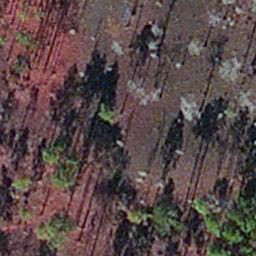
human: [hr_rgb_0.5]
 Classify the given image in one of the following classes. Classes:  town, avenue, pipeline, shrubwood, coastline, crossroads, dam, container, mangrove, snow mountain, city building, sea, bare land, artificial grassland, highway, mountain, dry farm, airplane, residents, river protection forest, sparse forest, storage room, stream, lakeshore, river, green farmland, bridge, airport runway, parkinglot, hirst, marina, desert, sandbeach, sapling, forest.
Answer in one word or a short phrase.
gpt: sapling